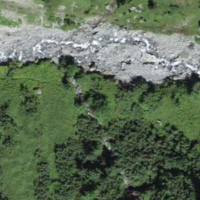
EUNIS habitat code: 43
Species observed at this site:
Linaria cannabina